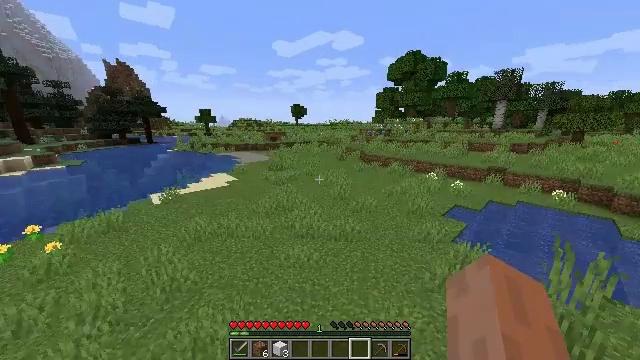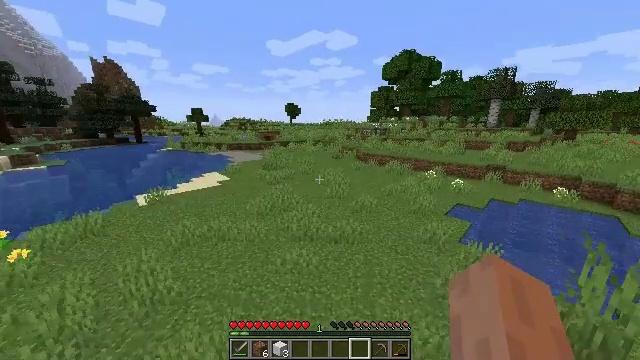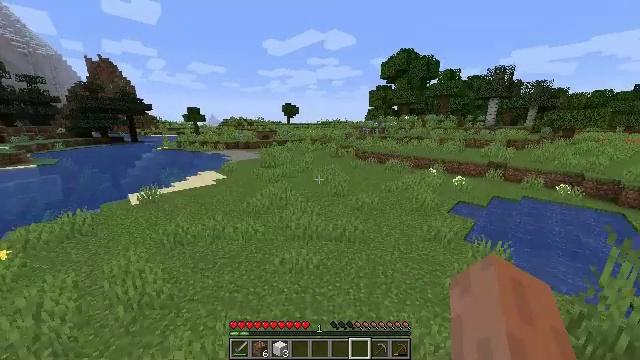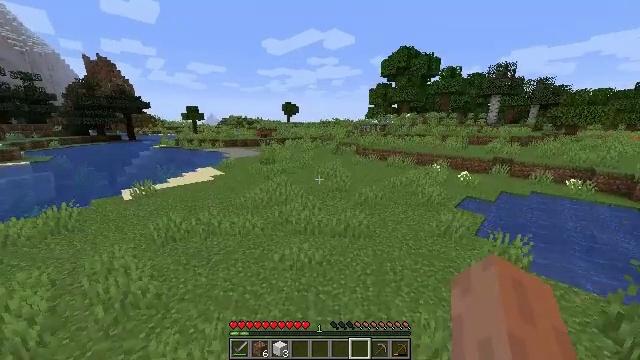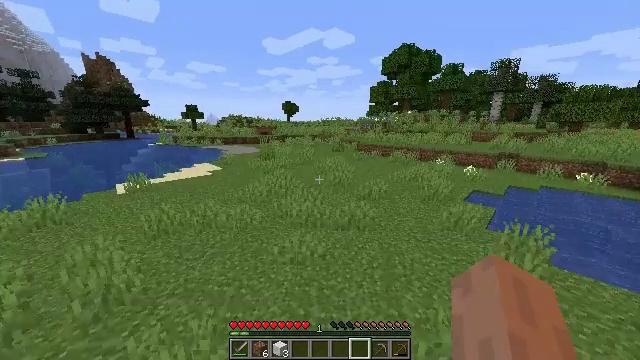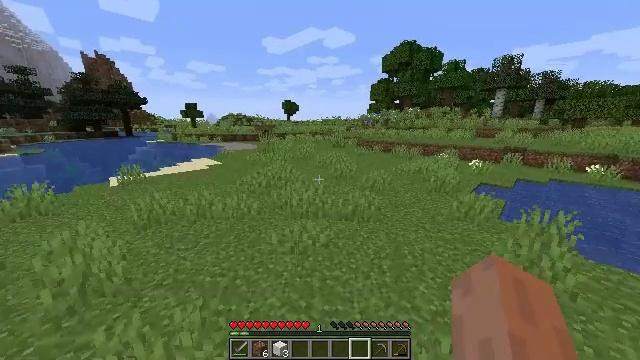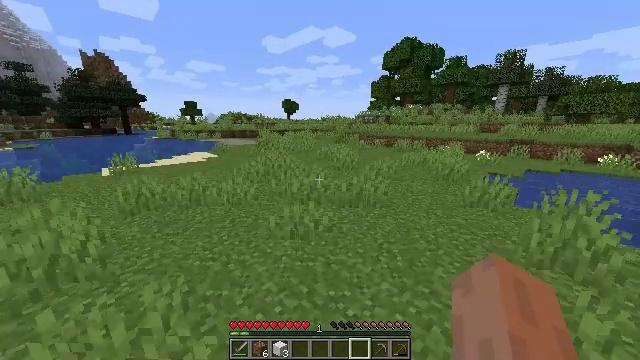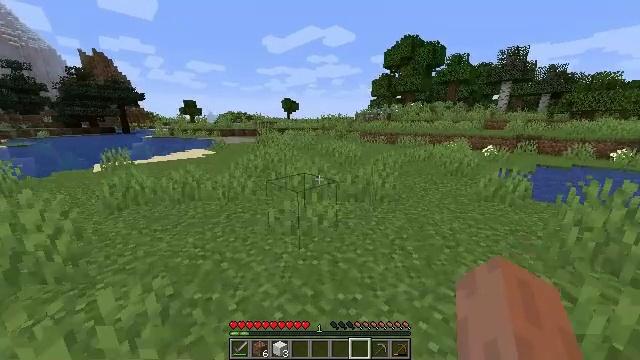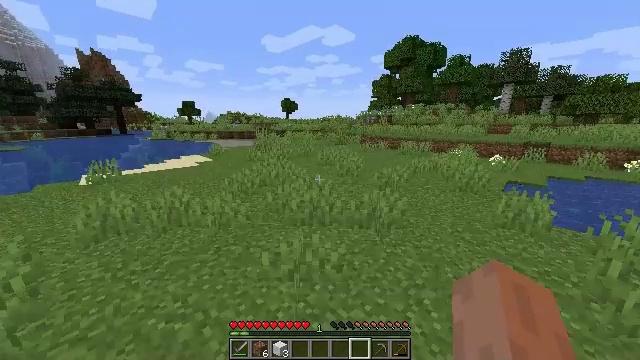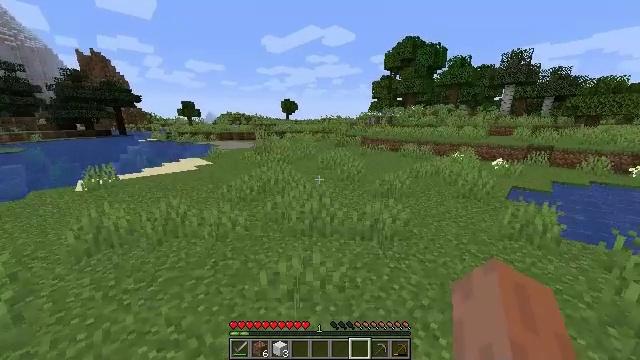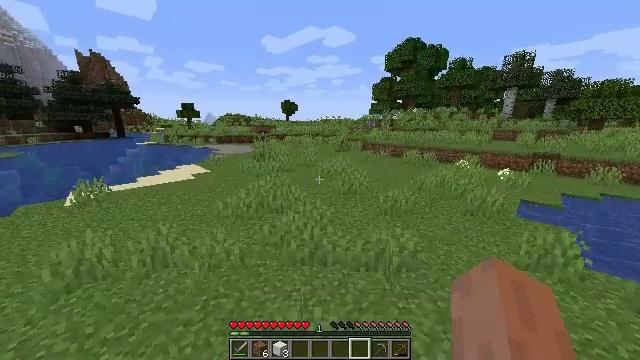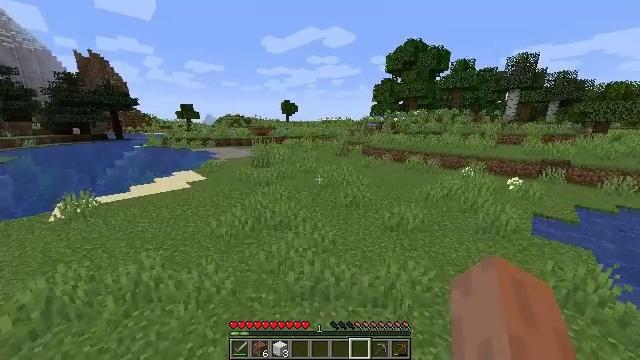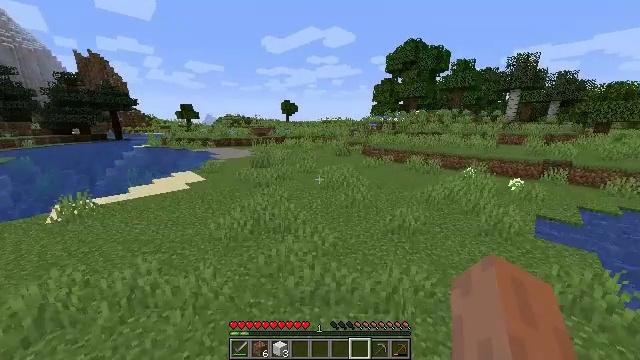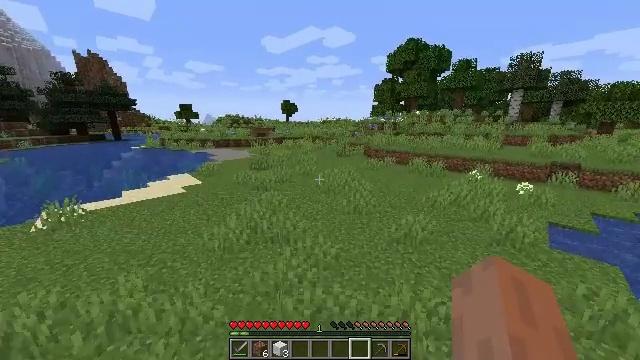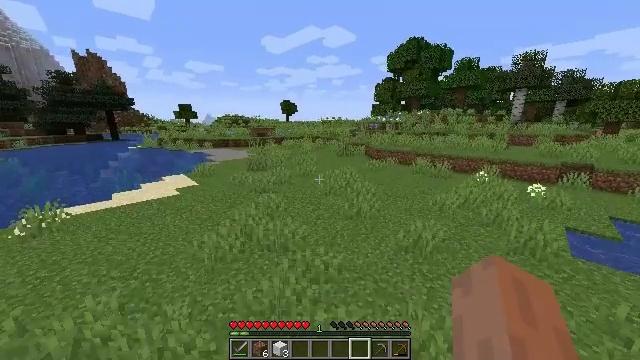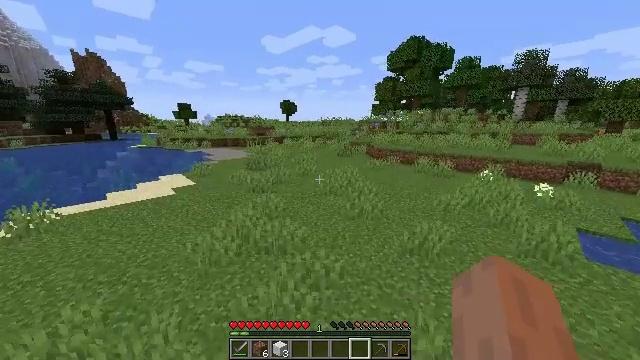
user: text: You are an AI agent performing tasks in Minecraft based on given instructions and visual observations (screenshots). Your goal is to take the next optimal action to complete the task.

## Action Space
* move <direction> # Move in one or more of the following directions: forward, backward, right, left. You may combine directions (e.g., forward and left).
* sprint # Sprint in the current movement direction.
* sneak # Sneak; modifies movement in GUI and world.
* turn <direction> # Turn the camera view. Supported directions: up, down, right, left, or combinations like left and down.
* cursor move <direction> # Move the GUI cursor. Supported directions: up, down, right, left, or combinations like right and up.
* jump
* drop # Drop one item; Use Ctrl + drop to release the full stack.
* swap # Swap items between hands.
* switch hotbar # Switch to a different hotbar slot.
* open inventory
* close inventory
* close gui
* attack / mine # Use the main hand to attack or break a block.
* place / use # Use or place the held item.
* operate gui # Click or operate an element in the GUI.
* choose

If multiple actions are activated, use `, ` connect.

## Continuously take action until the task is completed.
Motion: motion action
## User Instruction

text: Cook mutton in the furnace to get cooked mutton.
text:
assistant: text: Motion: move forward, turn right, jump
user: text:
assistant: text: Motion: move forward, jump
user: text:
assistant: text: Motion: move forward, jump
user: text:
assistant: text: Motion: move forward, jump
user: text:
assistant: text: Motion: move forward, jump
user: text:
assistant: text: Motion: move forward, jump
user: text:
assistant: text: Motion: move forward, jump
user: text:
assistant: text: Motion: move forward, jump
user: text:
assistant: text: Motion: move forward, jump
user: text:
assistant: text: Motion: move forward, jump
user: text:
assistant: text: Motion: move forward, jump
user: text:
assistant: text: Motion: move forward, jump
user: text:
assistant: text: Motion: move forward, jump
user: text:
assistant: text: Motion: move forward, jump
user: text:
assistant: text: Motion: move forward, jump
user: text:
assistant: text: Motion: move forward, jump
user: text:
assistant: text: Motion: move forward, jump
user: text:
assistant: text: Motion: move forward, jump
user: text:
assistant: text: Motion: move forward, jump
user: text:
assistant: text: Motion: move forward
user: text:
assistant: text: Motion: move forward
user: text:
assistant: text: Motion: move forward
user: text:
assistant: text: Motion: move forward
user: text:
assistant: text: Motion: move forward, turn right
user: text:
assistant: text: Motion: move forward, turn right
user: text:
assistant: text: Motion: move forward, turn right
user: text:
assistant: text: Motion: move forward
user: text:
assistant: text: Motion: move forward and move left, turn left
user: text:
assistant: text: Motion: move forward and move left, turn left and up
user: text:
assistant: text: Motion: move forward and move left, turn left and up